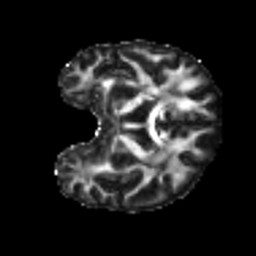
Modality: FA
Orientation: coronal
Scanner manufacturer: siemens
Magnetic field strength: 3 T
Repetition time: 4 s
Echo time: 0.0594 s